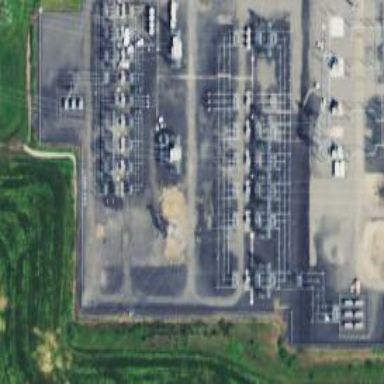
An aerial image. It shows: Outdoor switch for power.